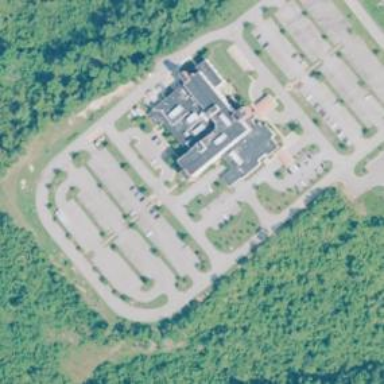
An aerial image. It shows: Hospital providing healthcare services.